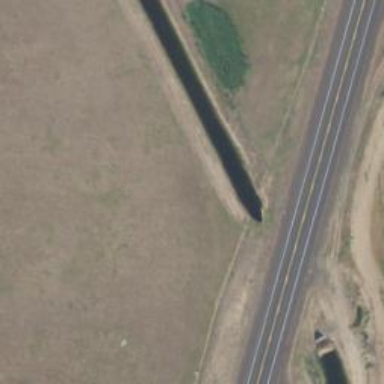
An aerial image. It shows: Culvert tunnel under canal.